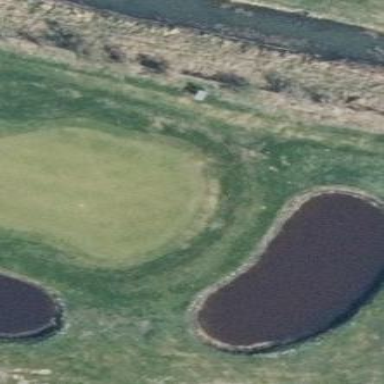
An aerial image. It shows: Golf green.